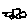
Label: car